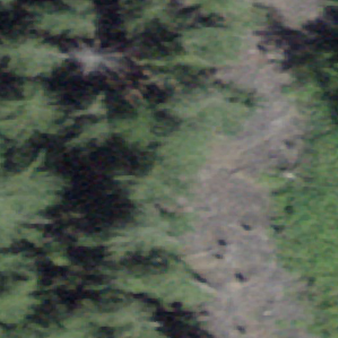
Label: other